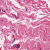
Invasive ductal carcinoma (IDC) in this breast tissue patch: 0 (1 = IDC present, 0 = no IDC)